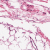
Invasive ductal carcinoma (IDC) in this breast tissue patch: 0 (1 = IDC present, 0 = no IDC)